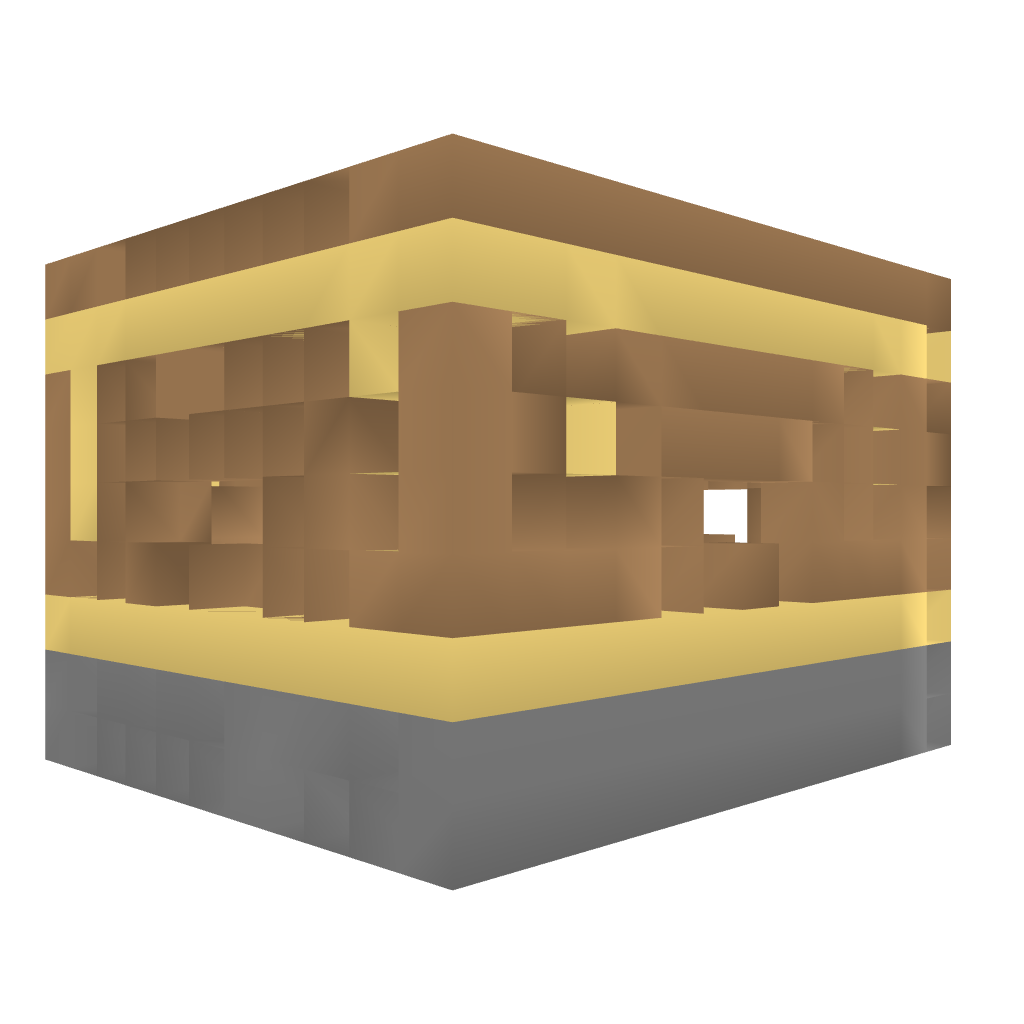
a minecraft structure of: Meditation House (Trap) wooden sand  house 9 blocks high